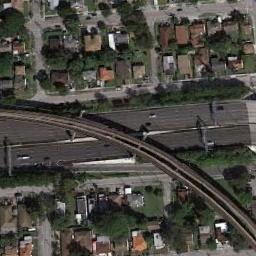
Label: overpass